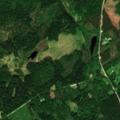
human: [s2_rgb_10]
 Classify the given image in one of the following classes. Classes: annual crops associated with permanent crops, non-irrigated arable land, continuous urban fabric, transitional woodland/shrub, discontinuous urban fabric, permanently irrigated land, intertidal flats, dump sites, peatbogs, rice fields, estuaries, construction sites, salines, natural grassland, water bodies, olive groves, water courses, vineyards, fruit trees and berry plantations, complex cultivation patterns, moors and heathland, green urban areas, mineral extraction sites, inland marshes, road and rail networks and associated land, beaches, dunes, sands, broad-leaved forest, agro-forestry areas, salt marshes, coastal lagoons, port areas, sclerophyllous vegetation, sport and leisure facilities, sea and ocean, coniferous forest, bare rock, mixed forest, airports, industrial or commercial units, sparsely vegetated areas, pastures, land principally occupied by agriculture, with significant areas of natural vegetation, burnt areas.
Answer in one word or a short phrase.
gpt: broad-leaved forest, mixed forest